Question: I am trying to make the 'In-App Purchase' subscription offer work. So I get the encoded signature, nonce, timestamp and key identifier from our server. I create a 'SKPaymentDiscount' object and setting this to 'paymentDiscount' of 'SKMutablePayment' object.
On the first pop it is showing the revised price as expected -> enter the password and continue -> Second pop-up: Confirm subscription : Ok -> Third pop-up: shows the following error
I tried passing a non-applicable offer identifier for a product. Then it threw proper error saying: this cannot be applied to this.
'''
PromoOfferAPI.prepareOffer(usernameHash: "name", productIdentifier: "bundleid.product", offerIdentifier: "TEST10") { (result) in
switch result {
case let .success(discount):
// The original product being purchased.
let payment = SKMutablePayment(product: option.product)
// You must set applicationUsername to be the same as the one used to generate the signature.
payment.applicationUsername = "name"
// Add the offer to the payment.
payment.paymentDiscount = discount
// Add the payment to the queue for purchase.
SKPaymentQueue.default().add(payment)
break
case let .customFail(message):
print(message)
break
case let .failure(error):
print(error.localizedDescription)
break
}
}
'''

No matter how many times I try, it keeps giving me the same error. What can be done to resolve this issue. Any help is much appreciated.
Thanks In Advance!
Edit 1: It never gets into 'updatedTransactions' function. It just logs 'Finishing transaction for payment "bundleid.product" with state: failed.'
Node.JS code that generates the encoded signature.
'''
const UUID = require("uuid-v4");
const microtime = require('microtime');
const express = require('express');
const router = express.Router();
const EC = require("elliptic").ec;
const ec = new EC("secp256k1");
const crypto = require('crypto');
const privateKey = '-----BEGIN PRIVATE KEY-----
key goes here
-----END PRIVATE KEY-----';
//const key = ec.keyFromPrivate(privateKey,'hex');
router.post('/',(req, res)=>{
const bundle_id = "bundle.id";
const key_id = "keyed";
const nonce = String(UUID()).toLowerCase();// Should be lower case
const timestamp = microtime.now();
const product = req.body.product;
const offer = req.body.offer;
const application_username = req.body.application_username;
const payload = bundle_id + '' + key_id + '' + product + '' + offer + '' + application_username + '' + String(nonce) + '' + String(timestamp)
let shaMsg = crypto.createHash("sha256").update(payload).digest();
let signature = ec.sign(shaMsg, privateKey, {canonical: true});
let derSign = signature.toDER();
let buff = new Buffer(derSign);
let base64EncodedSignature = buff.toString('base64');
let response = {
"signeture": base64EncodedSignature,
"nonce": nonce,
"timestamp": timestamp,
"keyIdentifier": key_id
}
res.type('json').send(response);
});
module.exports = router;
'''
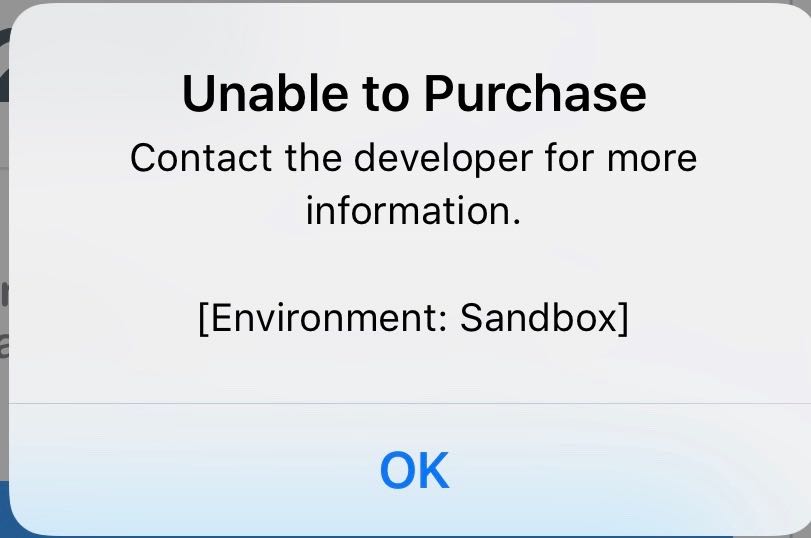
Answer: After many trials and errors, figured the issue. Basically it was because of the wrong algorithm and along with minor issues here and there. Here is the complete code in Node.js, hope this helps someone.
'''
// https://developer.apple.com/documentation/storekit/in-app_purchase/generating_a_signature_for_subscription_offers
// Step 1
const appBundleID = req.body.appBundleID
const keyIdentifier = req.body.keyIdentifier
const productIdentifier = req.body.productIdentifier
const offerIdentifier = req.body.offerIdentifier
const applicationUsername = req.body.applicationUsername
const nonce = uuid4()
const timestamp = Math.floor(new Date())
// Step 2
// Combine the parameters into a UTF-8 string with
// an invisible separator ('') between them,
// in the order shown:
// appBundleId + '' + keyIdentifier + '' + productIdentifier +
// '' + offerIdentifier + '' + applicationUsername + '' +
// nonce + '' + timestamp
let payload = appBundleID + '' + keyIdentifier + '' + productIdentifier + '' + offerIdentifier + '' + applicationUsername + '' + nonce+ '' + timestamp
// Step 3
// Sign the combined string
// Private Key - p8 file downloaded
// Algorithm - ECDSA with SHA-256
const keyPem = fs.readFileSync('file_name.pem', 'ascii');
// Even though we are specifying "RSA" here, this works with ECDSA
// keys as well.
// Step 4
// Base64-encode the binary signature
const sign = crypto.createSign('RSA-SHA256')
.update(payload)
.sign(keyPem, 'base64');
let response1 = {
"signature": sign,
"nonce": nonce,
"timestamp": timestamp,
"keyIdentifier": keyIdentifier
}
res.type('json').send(response1);
'''